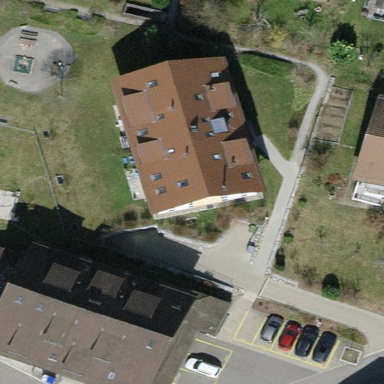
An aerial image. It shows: Building with tiled roof.